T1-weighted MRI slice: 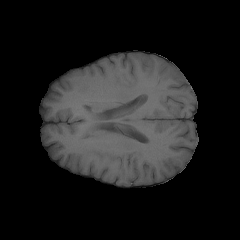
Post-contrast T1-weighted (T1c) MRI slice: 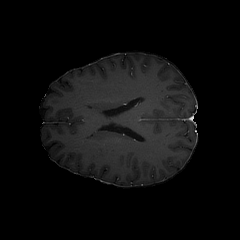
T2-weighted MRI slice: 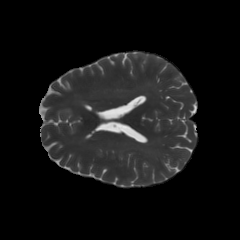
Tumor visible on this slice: no